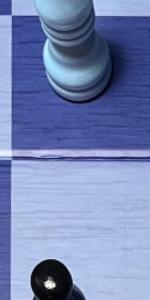
Label: Empty